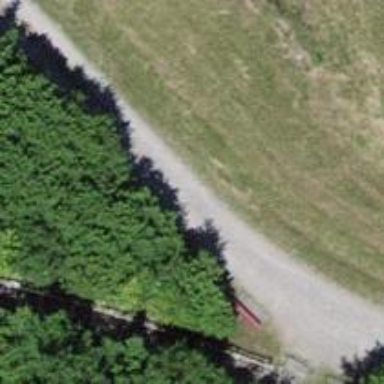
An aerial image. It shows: Red bench.